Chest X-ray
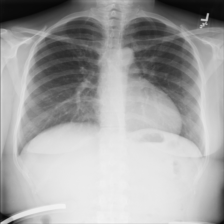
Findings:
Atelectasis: negative
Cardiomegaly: negative
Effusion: negative
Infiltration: negative
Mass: negative
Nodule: negative
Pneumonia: negative
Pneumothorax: negative
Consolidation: negative
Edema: negative
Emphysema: negative
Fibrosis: negative
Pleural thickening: negative
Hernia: negative